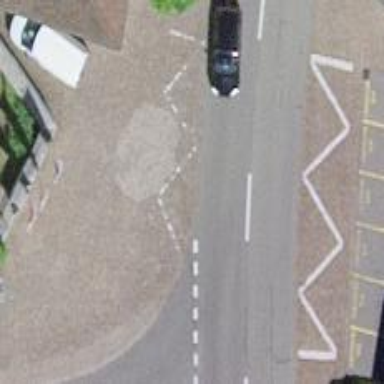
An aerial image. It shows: Bus stop with stop position for public transport.